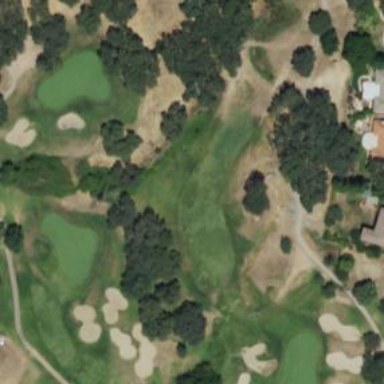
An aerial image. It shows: Golf hole.